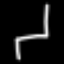
Label: chair